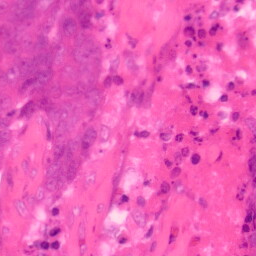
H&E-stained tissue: Colon